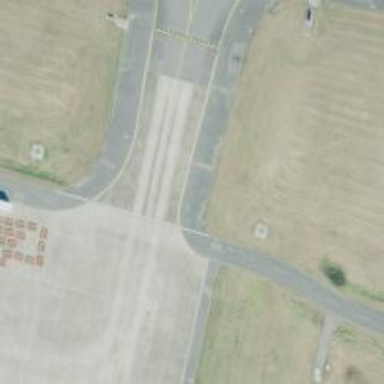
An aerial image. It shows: Image of taxiway at airport.